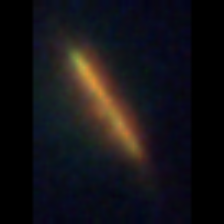
Taxon: Pennate
Group: Diatoms